Question: I am looking at and trying to understand the <URL> project, it's a very impressive project altogether, but I have come across a method, and I don't understand the reason behind it.
'''
public static string GetServByPort(short port, ProtocolType proto)
{
StringBuilder ans = new StringBuilder();
switch (proto)
{
case ProtocolType.Tcp:
{
TcpServices tcps;
tcps = (TcpServices)port;
ans.Append(tcps);
ans.Append("(");
ans.Append(port);
ans.Append(")");
break;
}
case ProtocolType.Udp:
{
UdpServices udps;
udps = (UdpServices)port;
ans.Append(udps);
ans.Append("(");
ans.Append(port);
ans.Append(")");
break;
}
default:
{
ans.Append("(");
ans.Append(port);
ans.Append(")");
break;
}
}
return ans.ToString();
}
'''
TcpServices and UdpServices are enums. Here is TcpServices:
'''
public enum TcpServices : short
{
/// <summary>
/// Domain Name Server Port
/// </summary>
Domain = 53
}
'''
Here is UdpServices:
'''
public enum UdpServices : short
{
/// <summary>
/// Domain Name Server Protocol Port
/// </summary>
Domain = 53
}
'''
Let's say the port number is 1. The output if the protocol type is TCP or UDP is going to be:
> 1(1)
If the protocol type is anything else, the output is this:
> (1)
Therefore, I want to rewrite this method like so for my project (still giving full credit to the original developers etc):
'''
private static string GetServerByPort(short port, ProtocolType protocolType)
{
if (protocolType == ProtocolType.Tcp || protocolType == ProtocolType.Udp)
{
return string.Format("{0}({0})", port);
}
return string.Format("({0})", port);
}
'''
I wrote the below short console application to test:
'''
using System;
using System.Net.Sockets;
namespace ConsoleApplication4
{
class Program
{
static void Main(string[] args)
{
Console.WriteLine(GetServByPort(1, ProtocolType.Tcp));
Console.WriteLine(GetServByPort(2, ProtocolType.Udp));
Console.WriteLine(GetServByPort(3, ProtocolType.SpxII));
Console.ReadLine();
}
public static string GetServByPort(short port, ProtocolType proto)
{
switch (proto)
{
case ProtocolType.Tcp:
return string.Format("{0} ({1})", (TcpServices)port, port);
case ProtocolType.Udp:
return string.Format("{0} ({1})", (UdpServices)port, port);
default:
return string.Format("({0})", port);
}
}
}
public enum UdpServices : short
{
Domain = 53
}
public enum TcpServices : short
{
Domain = 53
}
}
'''
And this was my output:

However I can't help but think that the developers went to all of that complexity for a reason I am not seeing.
My question is am I right to refactor this method in the way I am planning to or is there a good reason for the way the original developers have done this that I am not seeing, and that will cause me problems down the line if I do things the simpler way?
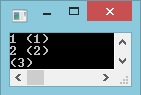
Answer: Calling 'ToString()' on an enum will use the enum value if there is one. (It will give the numeric version when there's no corresponding named value.) So for example, in your 'TcpServices' case, if the value is 53, the result would be 'Domain (53)'
in the original code - but '53 (53)' in your suggested replacement code.
There's no point in using a 'StringBuilder' here though. I'd rewrite the original method as:
'''
public static string GetServByPort(short port, ProtocolType proto)
{
switch (proto)
{
case ProtocolType.Tcp:
return string.Format("{0} ({1})", (TcpServices) port, port);
case ProtocolType.Udp:
return string.Format("{0} ({1})", (UdpServices) port, port);
default:
return string.Format("({0})", port);
}
}
'''